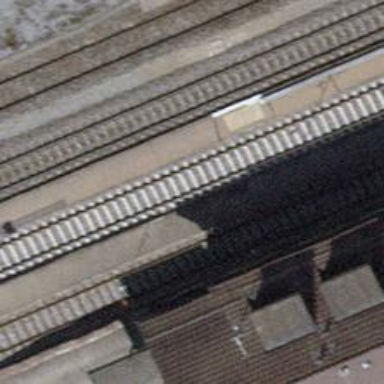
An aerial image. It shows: Railway stop with public transport stop position.